Question: I used UNION ALL to select items for 2 tables, it seems selecting first table items ONLY:
'''
SELECT id_shk,
shk_fname,
shk_lname,
shk_tran,
country_code,
nationality,
shk_info,
shk_title
FROM sheikh_tbl
WHERE ( quoran = "1"
OR baramijaudio = "1"
OR anachid = "1"
OR douaedikr = "1"
OR dorousse = "1" )
AND ( shk_fname LIKE "%oyoun%"
OR shk_mname LIKE "%oyoun%"
OR shk_lname LIKE "%oyoun%" )
UNION ALL
SELECT wtitle,
NULL,
NULL,
NULL,
NULL,
NULL,
NULL,
NULL
FROM wall
WHERE wtitle LIKE "%oyoun%"
LIMIT
0, 5
'''
Any suggestion about this??
---
I create a test tables, this is result as I said, the field of the second table is not displayed:

So if I do echo $name, it will not show anything
This is a test in sqlfiddle: <URL>
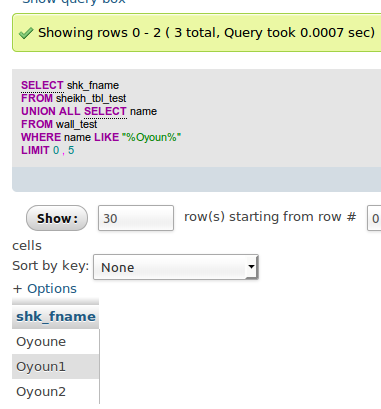
Answer: When you make a union, you'll get the row data from all the subqueries. But a column can only have one column name, so the name for the columns in the union are taken from the first subquery.
If you want to make it clearer, you could give an alias that shows that it could be either column.
'''
select id_shk AS id_shk_or_wtitle,
shk_fname,
shk_lname,
shk_tran,
country_code,
nationality,
shk_info,
shk_title
FROM sheikh_tbl
UNION
SELECT wtitle,
NULL,
NULL,
NULL,
NULL,
NULL,
NULL,
NULL
FROM wall
'''